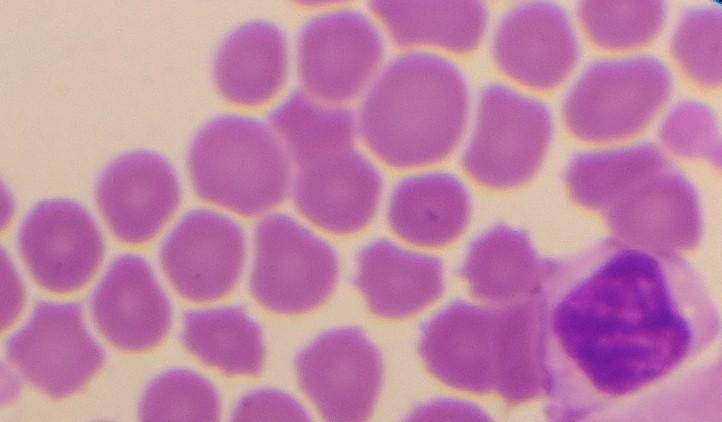
White blood cell type: Lymphocyte